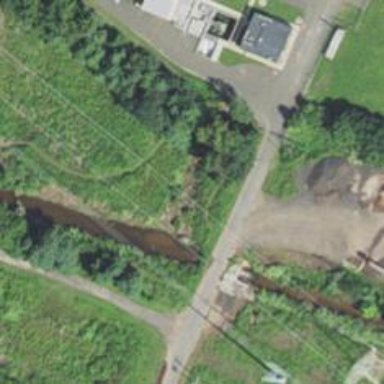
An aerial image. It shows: Footway on bridge.